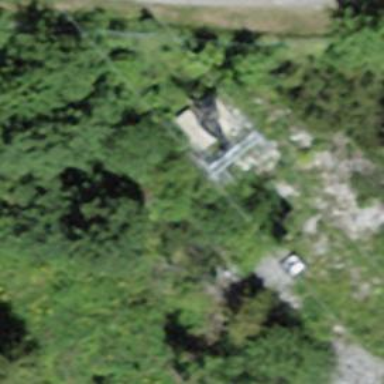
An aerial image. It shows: Pylon used for aerialway.